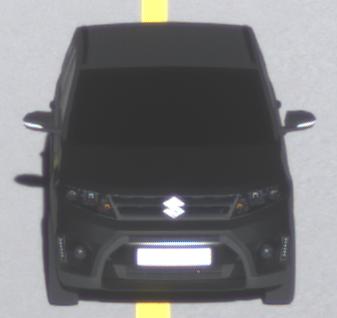
Make: Suzuki
Model: Vitara 1.6
Detailed model: Vitara (LY)
Model produced from: 2015/04
Model produced until: 2018/08
Doors: 5
Color: black
Road condition: dry road
Daytime: morning or afternoon
Contrast: high contrast